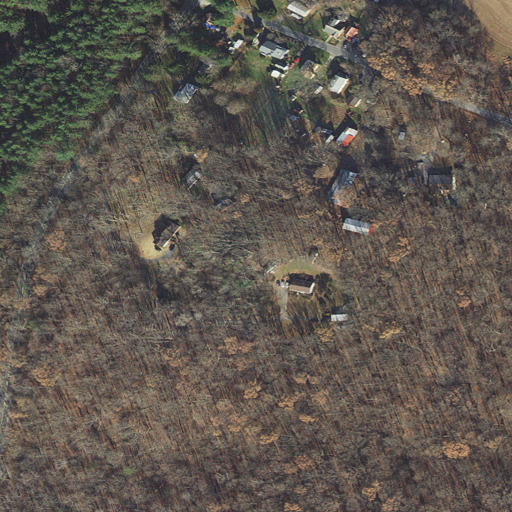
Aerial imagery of mountain in Maryland named Annapolis Rock containing deciduous forest, open development, evergreen forest, mixed forest, low intensity development, cultivated crops, and pasture